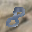
Label: 8